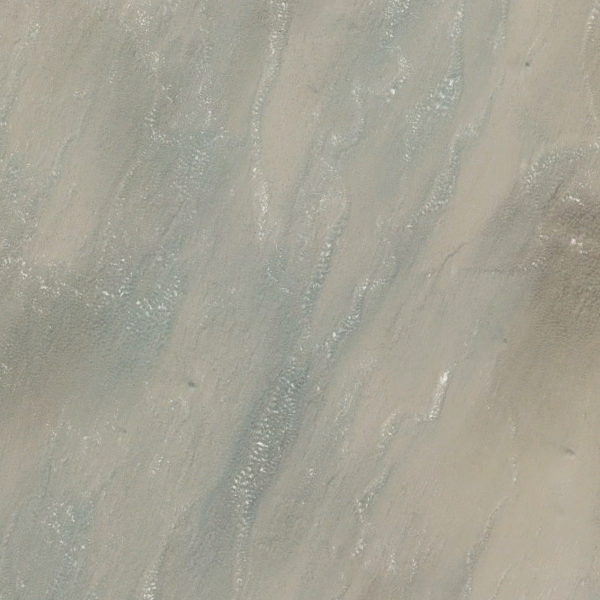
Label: Desert